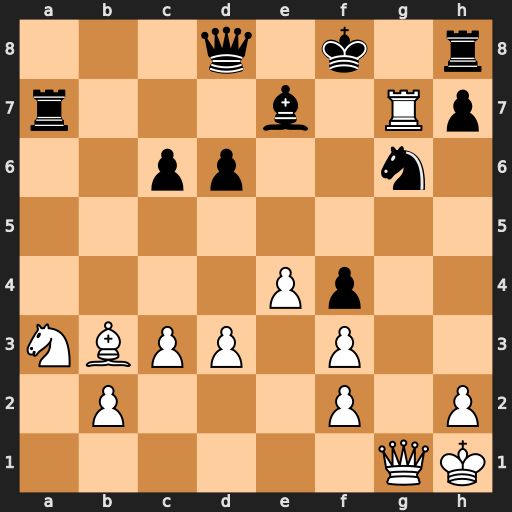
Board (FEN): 3q1k1r/r3b1Rp/2pp2n1/8/4Pp2/NBPP1P2/1P3P1P/6QK
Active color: w
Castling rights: -
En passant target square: -
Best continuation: Rf7+ Ke8 Rxh7 Rxh7 Qxg6+